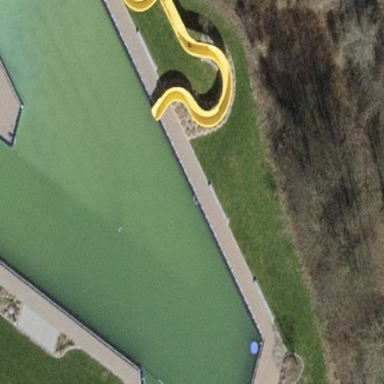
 perfect for leisure and sport activities."